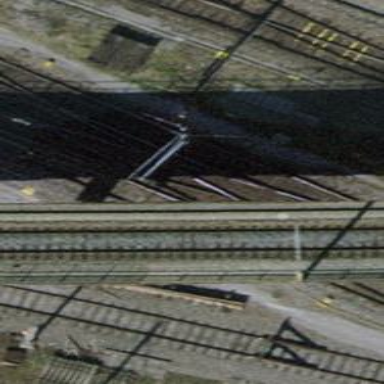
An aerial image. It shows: Rail yard with electrified rails and single track.